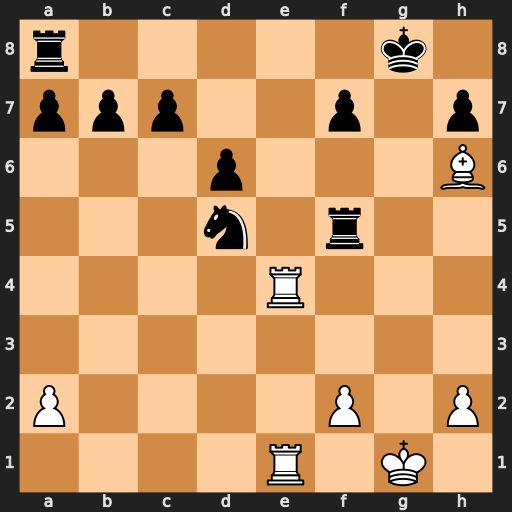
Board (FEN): r5k1/ppp2p1p/3p3B/3n1r2/4R3/8/P4P1P/4R1K1
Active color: w
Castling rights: -
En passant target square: -
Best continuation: Re8+ Rxe8 Rxe8#